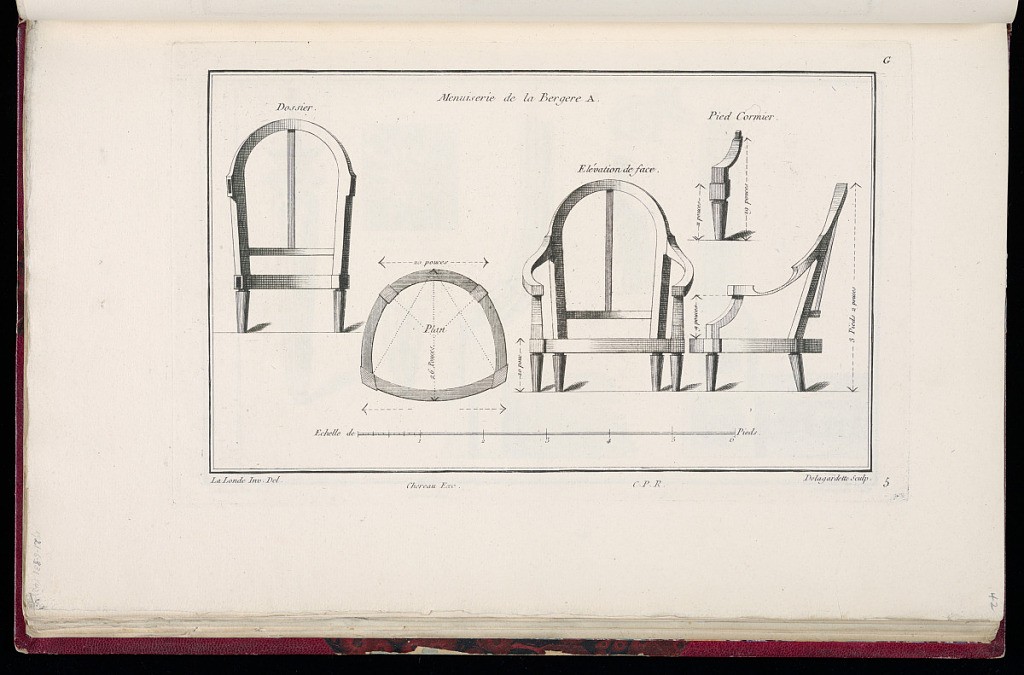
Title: Menuiserie de la Bergere A
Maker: Richard de Lalonde, French, active 1780–96
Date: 1775-1788
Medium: Etching on off-white laid paper
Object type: Print
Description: Plans and profile design for the carpentry of the armchair depicted in 1921-6-331-41. The plate is signed and numbered.